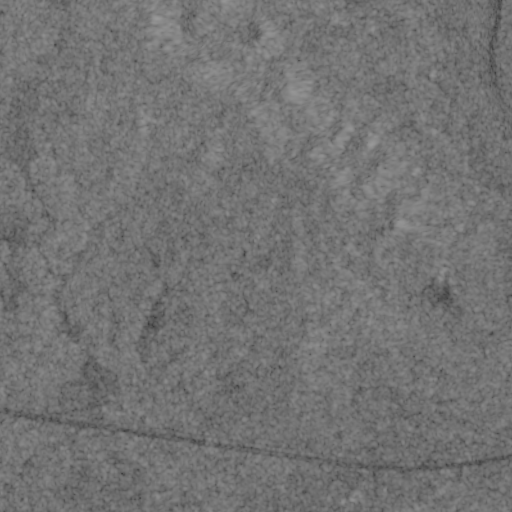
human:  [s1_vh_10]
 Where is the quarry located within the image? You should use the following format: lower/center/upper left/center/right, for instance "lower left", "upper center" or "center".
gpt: The quarry is located in the center right of the image.
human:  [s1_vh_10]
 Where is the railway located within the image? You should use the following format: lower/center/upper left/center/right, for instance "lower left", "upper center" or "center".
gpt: The railway is located in the lower of the image.
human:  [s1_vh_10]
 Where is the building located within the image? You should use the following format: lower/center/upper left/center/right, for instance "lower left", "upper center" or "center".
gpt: The building is located in the lower of the image.
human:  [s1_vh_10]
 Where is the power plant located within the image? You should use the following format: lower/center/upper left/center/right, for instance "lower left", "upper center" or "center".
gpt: There is no power plant in the image.

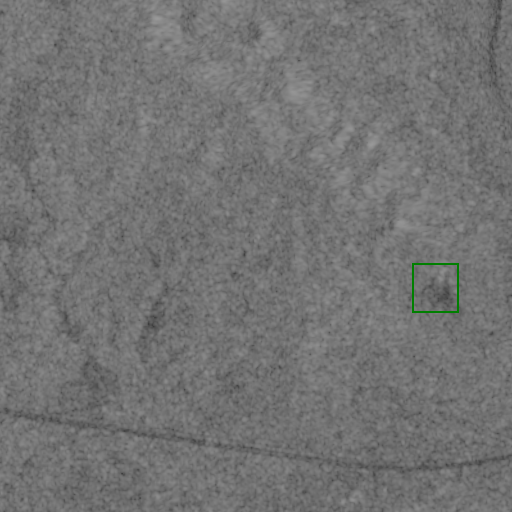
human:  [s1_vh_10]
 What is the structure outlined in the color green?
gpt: The structure outlined in green is a quarry.
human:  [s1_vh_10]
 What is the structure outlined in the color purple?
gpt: There is no purple outline.